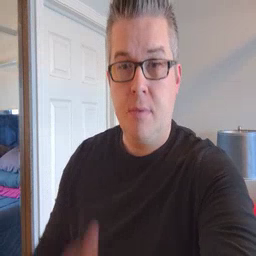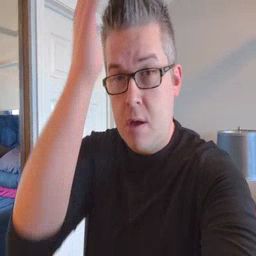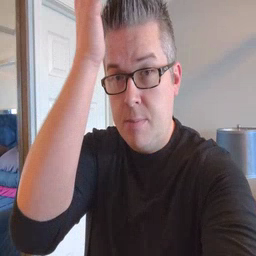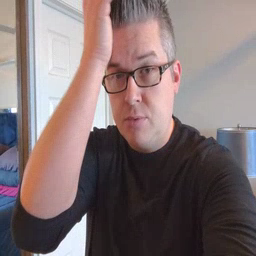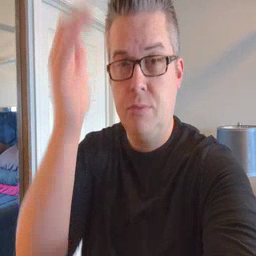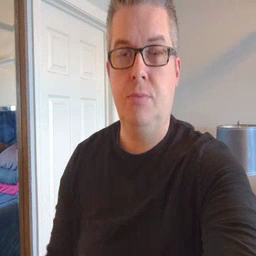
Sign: garbage